Interaction volume radius: 10 \u00c5
Interaction volume height: 25 \u00c5
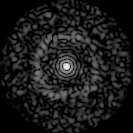
Disorder parameter: 0.827